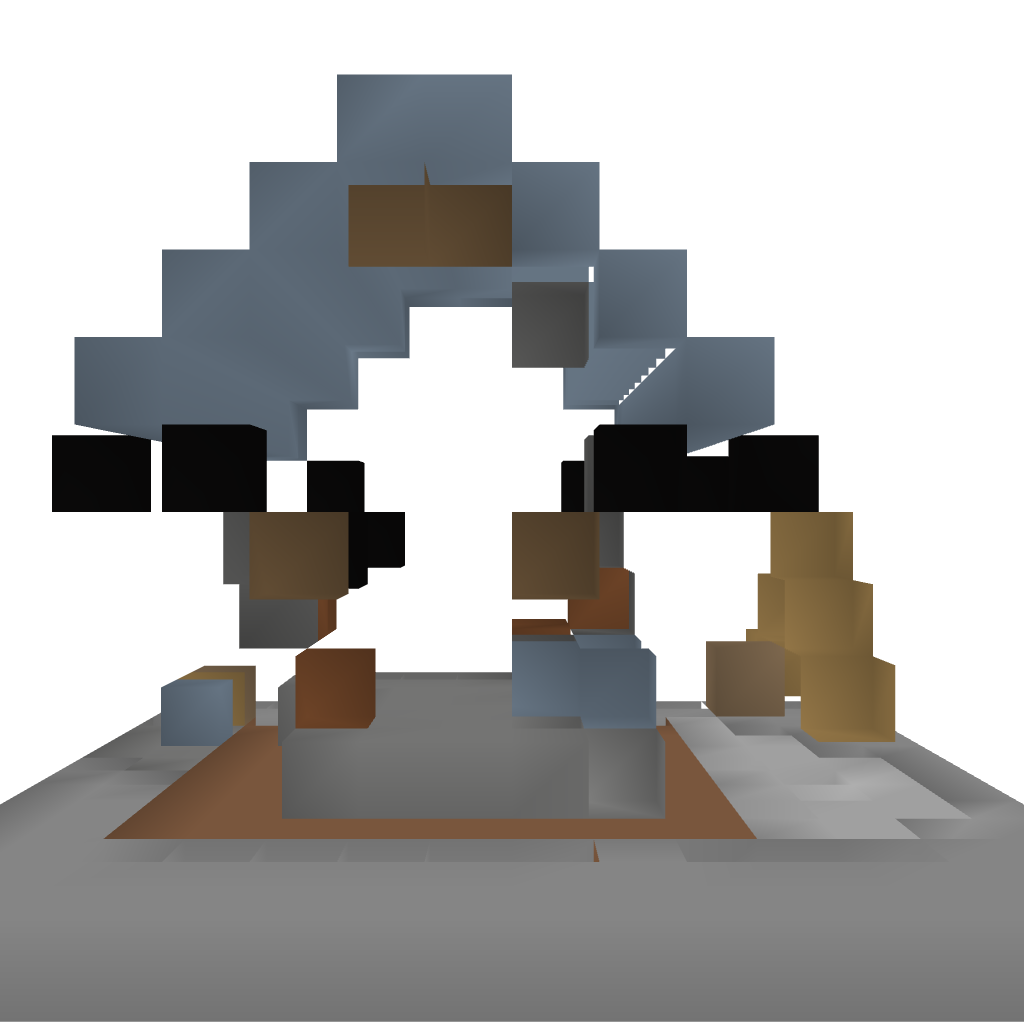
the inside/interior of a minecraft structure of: Watermill